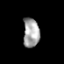
Tissue: prostate
Cell type: Epithelial cells
Senescence score: 0.3427
Nuclear area (px): 468
Mean DAPI intensity: 163.682